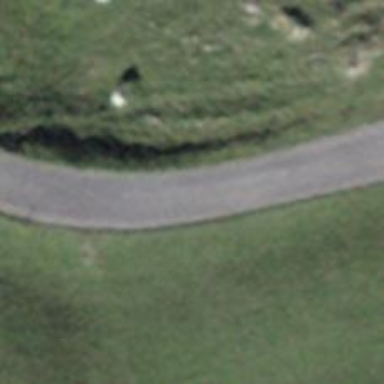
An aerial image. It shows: Unclassified road.